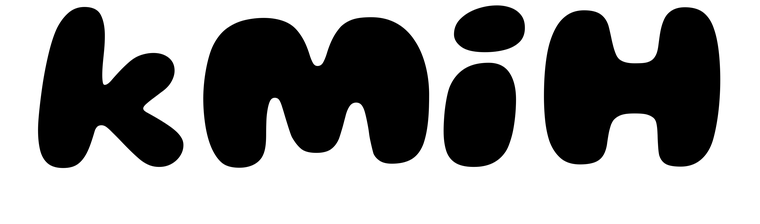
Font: Gluten_ExtraBold